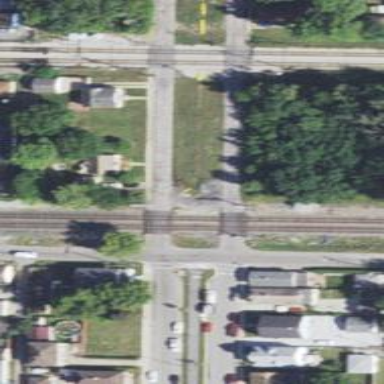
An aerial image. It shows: Railway level crossing.